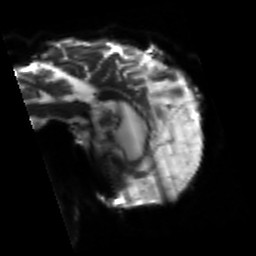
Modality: sbref
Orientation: sagittal
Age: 64
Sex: male
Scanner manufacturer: siemens
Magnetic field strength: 3 T
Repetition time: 4.5 s
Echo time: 0.103 s